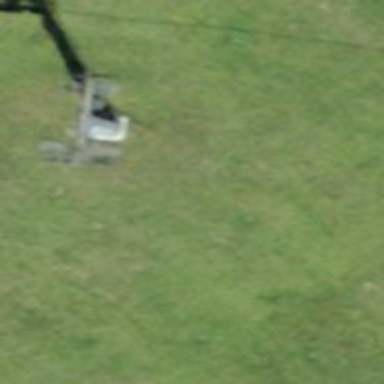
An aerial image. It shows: Pylon used for aerialway.